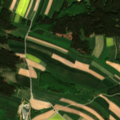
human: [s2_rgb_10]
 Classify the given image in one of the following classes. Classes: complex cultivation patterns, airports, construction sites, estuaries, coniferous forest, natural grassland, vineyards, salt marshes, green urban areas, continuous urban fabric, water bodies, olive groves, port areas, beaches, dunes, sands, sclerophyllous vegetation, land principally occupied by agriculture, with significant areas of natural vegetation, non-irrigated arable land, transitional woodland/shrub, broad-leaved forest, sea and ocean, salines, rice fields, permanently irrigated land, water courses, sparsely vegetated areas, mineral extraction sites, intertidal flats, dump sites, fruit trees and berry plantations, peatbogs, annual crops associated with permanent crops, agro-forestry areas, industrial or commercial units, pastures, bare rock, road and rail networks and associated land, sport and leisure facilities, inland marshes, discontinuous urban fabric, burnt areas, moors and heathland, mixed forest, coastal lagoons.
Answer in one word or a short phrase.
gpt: non-irrigated arable land, land principally occupied by agriculture, with significant areas of natural vegetation, coniferous forest